Here is the raw accelerometer signal from a rotor rig, plotted against time. Classify the rotor condition as one of: normal, misalignment, unbalance, looseness.
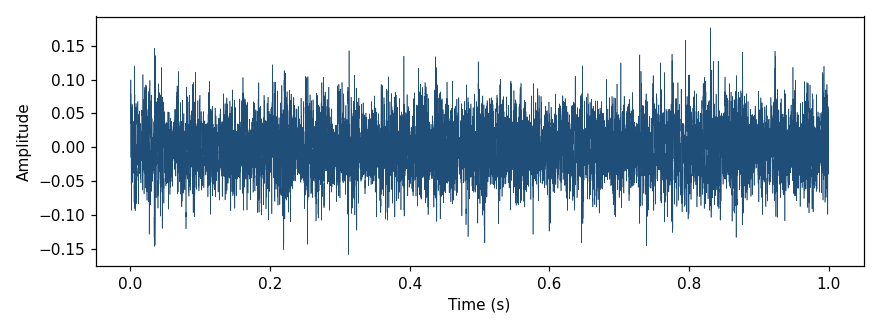
Answer: misalignment